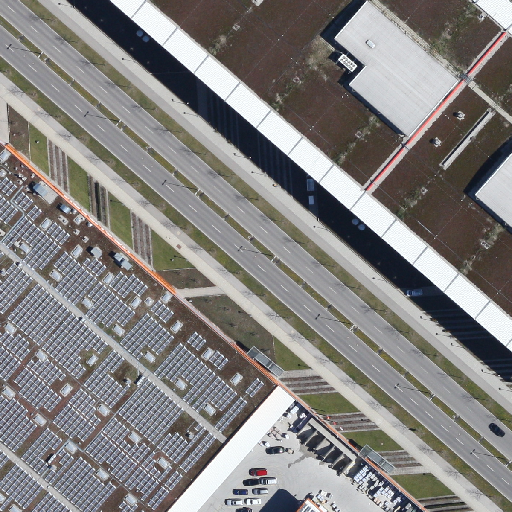
Referring expression: car